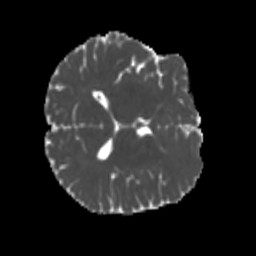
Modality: MD
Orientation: axial
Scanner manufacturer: siemens
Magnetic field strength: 3 T
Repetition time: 4 s
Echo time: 0.0594 s